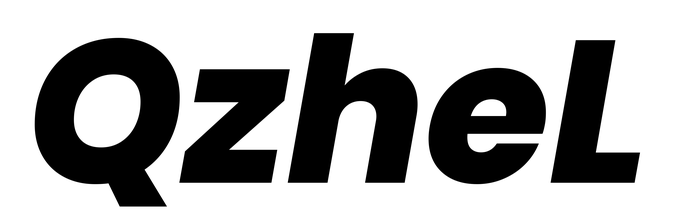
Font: Poppins-ExtraBoldItalic